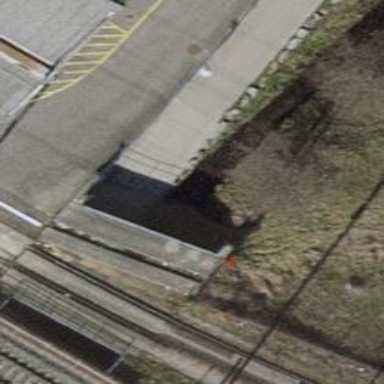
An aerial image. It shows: There is tunnel.